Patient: sex M, age 35
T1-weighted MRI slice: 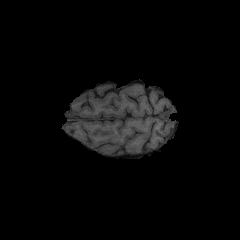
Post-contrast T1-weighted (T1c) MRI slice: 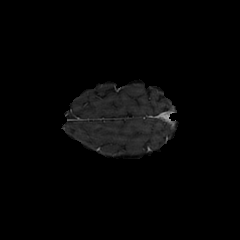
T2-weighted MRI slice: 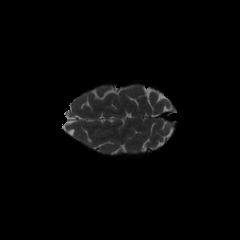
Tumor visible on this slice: no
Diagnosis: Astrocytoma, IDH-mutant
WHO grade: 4